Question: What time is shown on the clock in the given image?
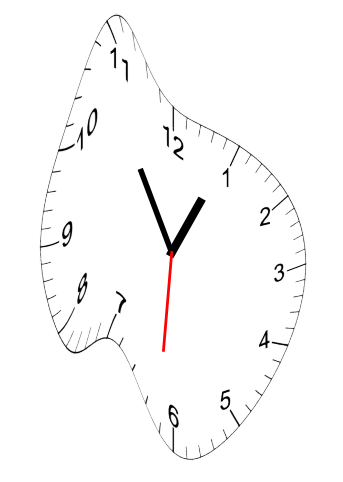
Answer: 12:54:31